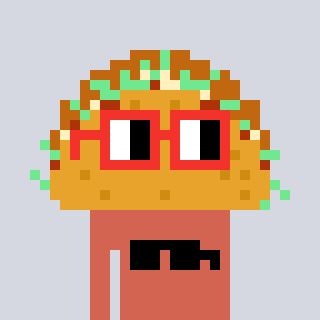
a pixel art character with square red glasses, a taco-shaped head and a peachy-colored body on a cool background